Question: I had a R script open in RStudio. The file was saved many times over the course of several weeks and worked perfectly fine when RStudio was opened and closed. However, today, I restarted my computer and when I opened RStudio and more specifically the script that I mentioned, all of the R code vanished, leaving a single long row of "....." with red highlighting.

When I tried to open the R file in other text processors such as Sublime Text and Notepad++, only a line of zeroes was visible. None of my other R files were affected. I'm currently running Windows 8.1 and have the latest version of R and RStudio. What can I do to recover the code in the file and prevent something like this from happening again?
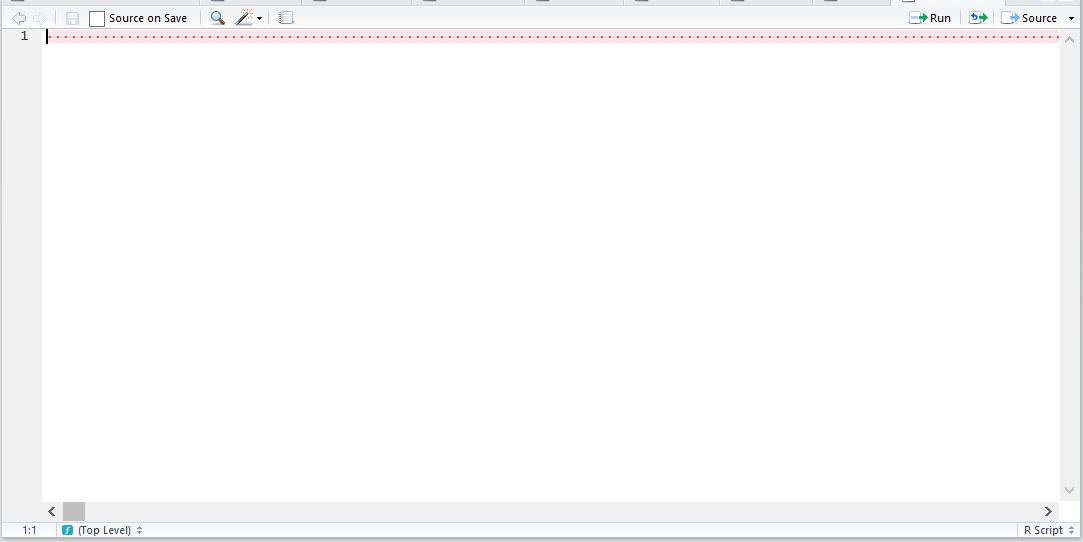
Answer: It's not clear what happened to corrupt your file (and thus how to fix it if possible) and it is kind of ominous that you're just seeing 0's in other text editors, but I'll give you my best suggestion and some tips.
1. Since your other R files were unaffected, you should have a messy record of your code in the history. Use the history to reconstruct your code.
2. Access a copy of your file from any version control, cloud, or offline backup you may have used -- git, SVN, iCloud, SugarSync, Dropbox, etc (I realize you probably wouldn't have posted this question if that were an option, but I had to throw it out there).
3. Use a Hex or sector editor to try to recover the data.
4. Use a data recover program to find an old version of your file.
5. Inspect your trash or recycling bin to see if it has an old version. Depending on your OS and the settings of how you (insecurely or securely) delete files, then you may be able to undelete a deleted version, even if it's not immediately available.
6. Try different methods of recovering text data from corrupted text files like OpenOffice's and Microsoft's suggestions.
I know that hindsight is 20/20, but a few quick tips for good measure:
1. Use version control. Git is supported in RStudio's GUI interface.
2. Have more than one version of your file. Many professors and professionals recommend writing/storing code in a text editor and using your IDE only for the working copy.
3. Make backups. Distinct from #2, you should backup your files to a hard drive, flash drive, or cloud service like Dropbox or Spideroak.